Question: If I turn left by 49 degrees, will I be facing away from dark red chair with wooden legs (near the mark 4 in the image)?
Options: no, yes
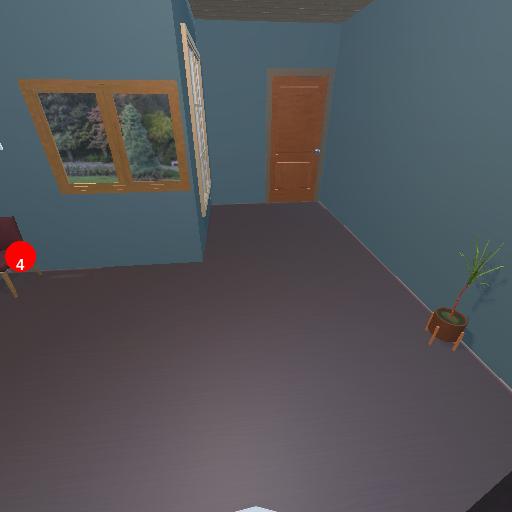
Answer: no